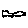
Label: car